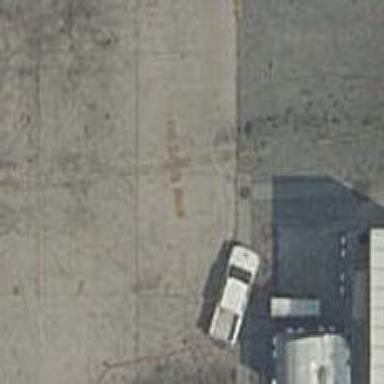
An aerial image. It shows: Airport parking position.